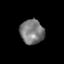
Tissue: skin
Cell type: Epithelial cells
Senescence score: 0.2104
Nuclear area (px): 573
Mean DAPI intensity: 122.974